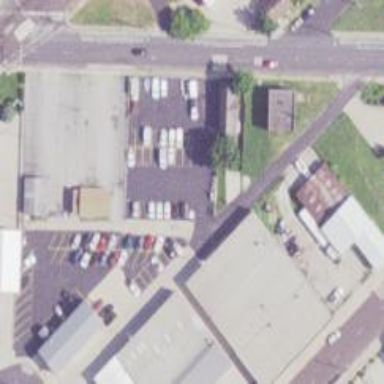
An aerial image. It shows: Commercial building.